【题型】选择题　【知识点】平面几何　【难度】medium
如图，点$P$、$Q$是平行四边形$ABCD$的边$AB$、$AD$上一点，且$PC=CD$，$DP$，$BQ$相交于$R$，连接$RC$，且$RC$恰好平分$\angle BRD$。若$AB=3$，$BQ=5$，则点$C$到$BQ$的距离为（\quad）

\noindent
A. \quad $\frac{3}{2}$ \\
B. \quad $2$ \\
C. \quad $\frac{\sqrt{61}}{4}$ \\
D. \quad $\frac{\sqrt{11}}{2}$
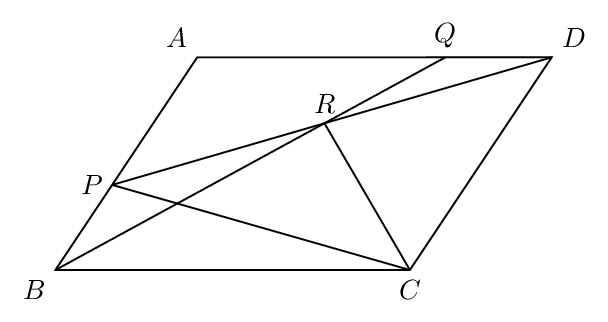
【解答】
\noindent
\textbf{【答案】} D

\noindent
\textbf{【详解】} 解：如图所示，过点$C$作$CE \perp BQ$于点$E$，$CF \perp PD$于点$F$，

\noindent
$\because RC$平分$\angle BRD$，$CE \perp BQ$，$CF \perp PD$，

\noindent
$\therefore CF = CE$；

\noindent
$\because$ 四边形$ABCD$是平行四边形，且点$P$、$Q$是平行四边形$ABCD$的边$AB$、$AD$上一点，

\noindent
$\therefore S_{\triangle BCQ} = \frac{1}{2}S_{\text{平行四边形}ABCD}$，$S_{\triangle PCD} = \frac{1}{2}S_{\text{平行四边形}ABCD}$，$CD = AB = 3$，

\noindent
$\therefore S_{\triangle BCQ} = S_{\triangle PCD}$，

\noindent
$\therefore \frac{1}{2}PD \cdot CF = \frac{1}{2}BQ \cdot CE$，

\noindent
$\therefore PD = BQ = 5$；

\noindent
$\because PC = CD$，$CF \perp PD$，

\noindent
$\therefore DF = \frac{1}{2}PD = \frac{5}{2}$，

\noindent
$\therefore CF = \sqrt{CD^2 - DF^2} = \frac{\sqrt{11}}{2}$，

\noindent
$\therefore CE = \frac{\sqrt{11}}{2}$，

\noindent
$\therefore$ 点$C$到$BQ$的距离为$\frac{\sqrt{11}}{2}$，

\noindent
故选：D．

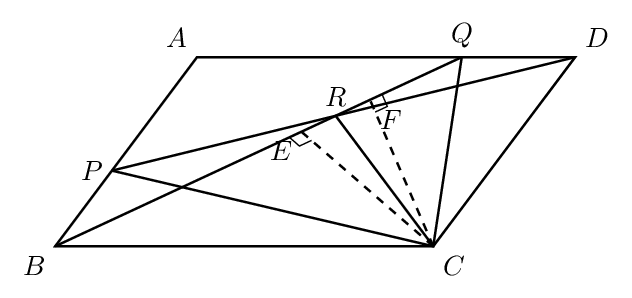